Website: bh-photo
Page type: address-validator
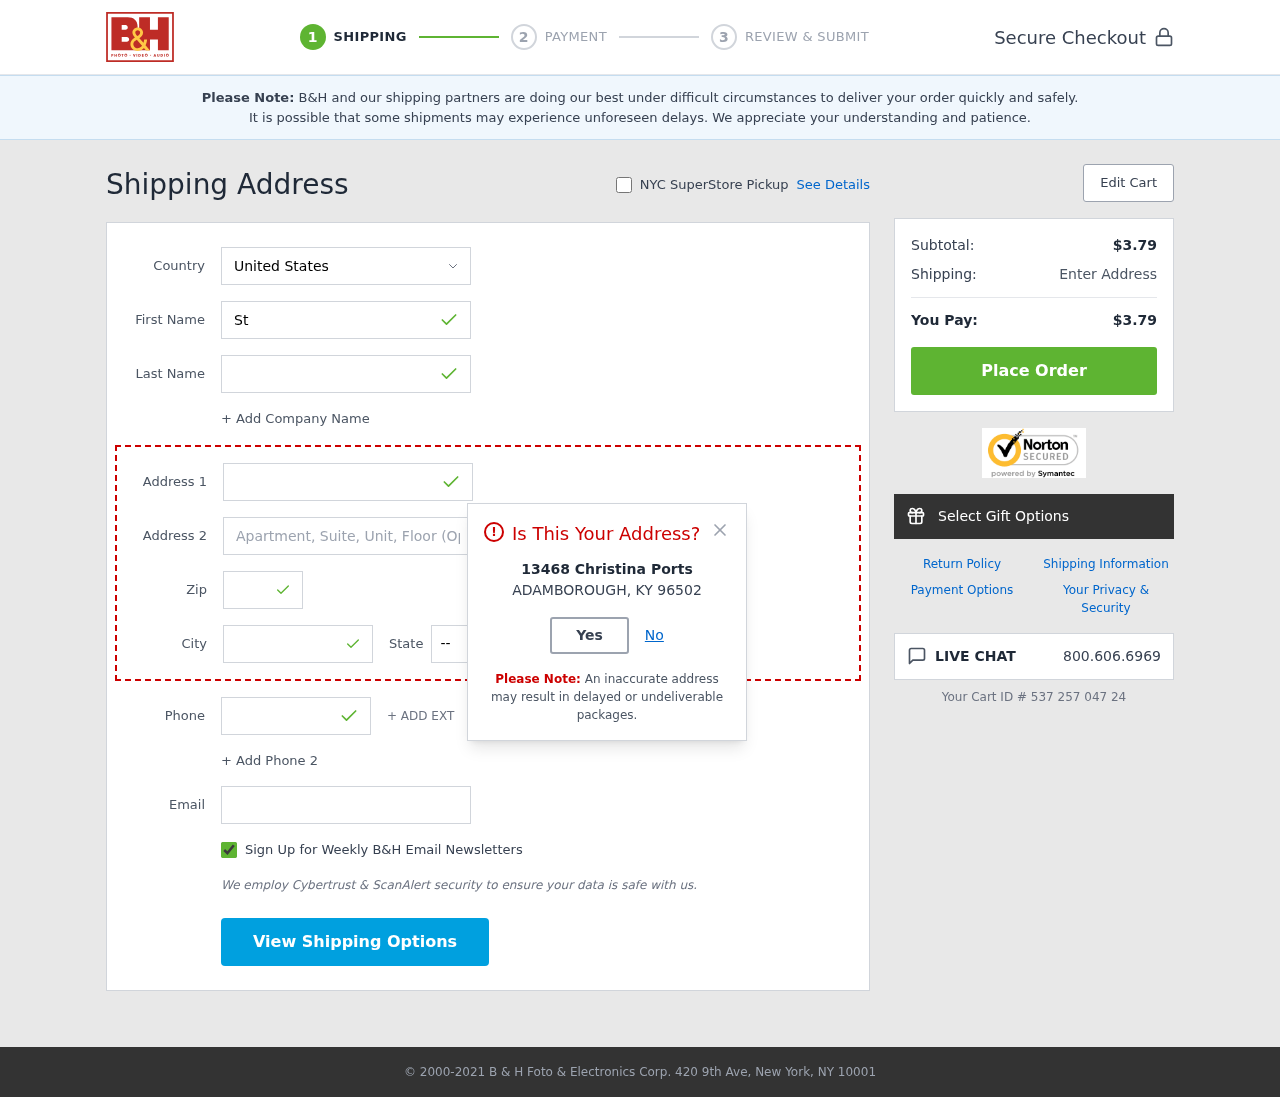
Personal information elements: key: PII_CITY
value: Adamborough
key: PII_COUNTRY
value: United States
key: PII_EMAIL
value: sgibson@yahoo.com
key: PII_FIRSTNAME
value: Stephanie
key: PII_LASTNAME
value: Gibson
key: PII_PHONE
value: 2247946390
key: PII_POSTCODE
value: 96502
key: PII_STATE_ABBR
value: KY
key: PII_STREET
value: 13468 Christina Ports
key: PII_CITY_MODAL
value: ADAMBOROUGH
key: PII_POSTCODE_FULL
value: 96502
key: PII_LOCATION13_POSTCODE_EXT
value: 6502
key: PII_POSTCODE_NUMERIC
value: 96502
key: PII_LOCATION13_POSTCODE_EXT_NUMERIC
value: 6502
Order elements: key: ORDER_SUBTOTAL
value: $3.79
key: ORDER_TOTAL
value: $3.79
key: ORDER_ID
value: Your Cart ID # 537 257 047 24